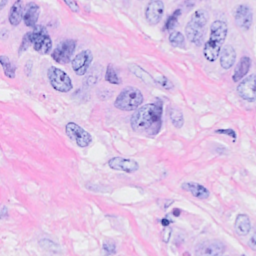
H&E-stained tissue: Breast